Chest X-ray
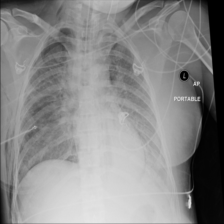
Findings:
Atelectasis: negative
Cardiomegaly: negative
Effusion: negative
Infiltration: negative
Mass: negative
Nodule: negative
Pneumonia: negative
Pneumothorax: negative
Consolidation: negative
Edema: negative
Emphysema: negative
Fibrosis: negative
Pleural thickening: negative
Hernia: negative